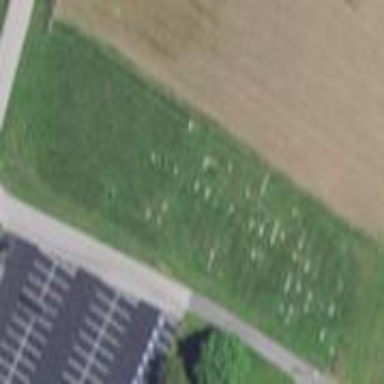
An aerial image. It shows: Cemetery.